Field crop: tomato
Growth stage: 1
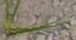
Species: cyperus